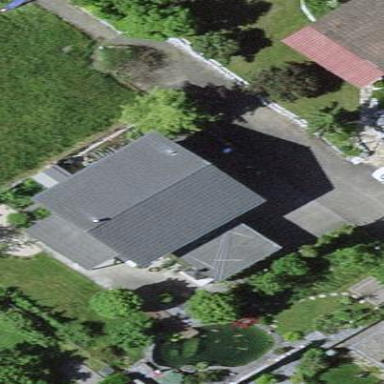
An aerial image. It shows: Simple house.